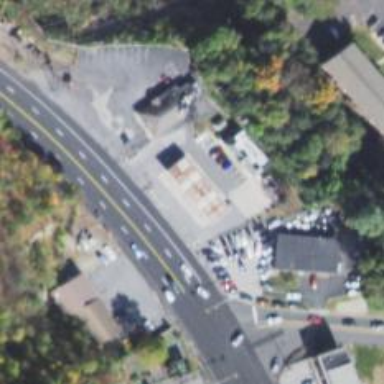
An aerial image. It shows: Convenience shop.